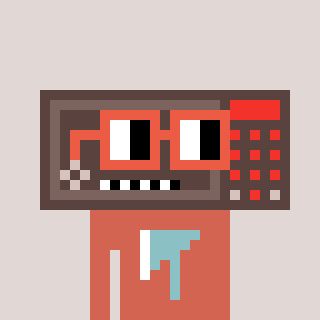
a pixel art character with square orange glasses, a wallsafe-shaped head and a peachy-colored body on a warm background